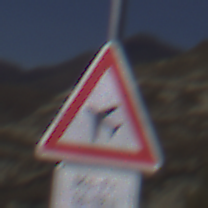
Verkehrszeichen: FlugbetriebRechts
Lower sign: ZeitangabenMitBeschraenkungAufWochentage2
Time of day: Midday
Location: Outdoor (Nature)
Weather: Clear
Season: NotSpecified
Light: Natural